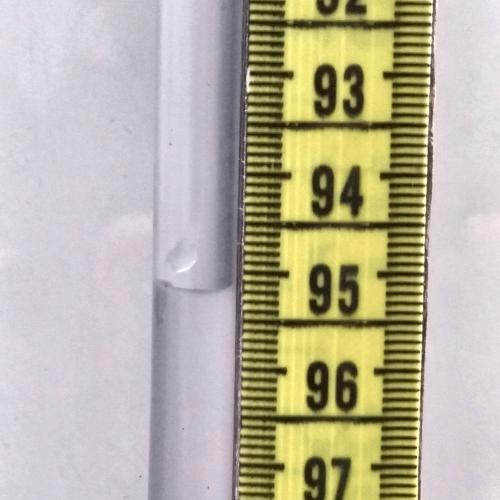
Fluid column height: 95.2 cm